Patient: sex M, age 57
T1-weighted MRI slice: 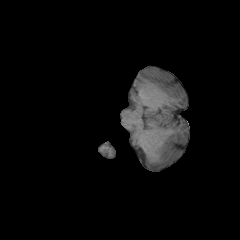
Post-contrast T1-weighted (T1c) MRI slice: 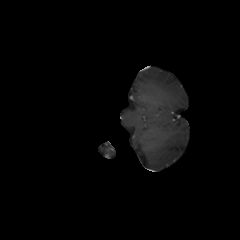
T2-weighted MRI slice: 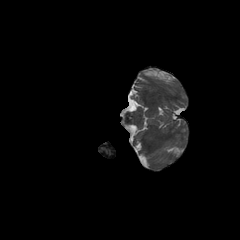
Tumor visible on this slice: no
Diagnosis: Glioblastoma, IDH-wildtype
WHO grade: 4